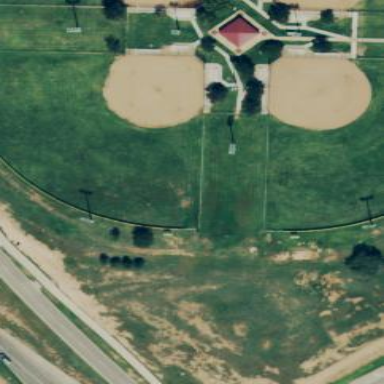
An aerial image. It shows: Chain link fence surrounding softball pitch on leisure land.